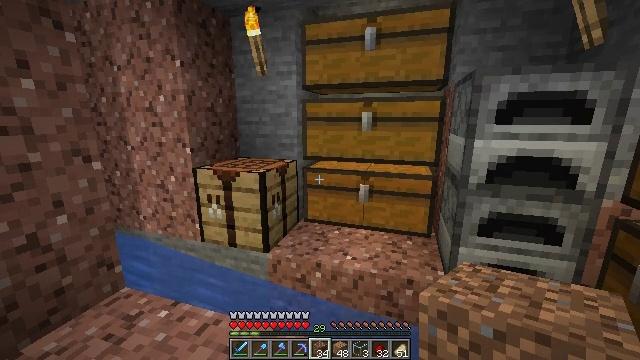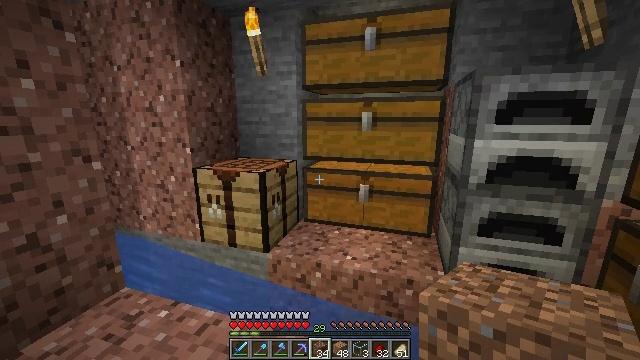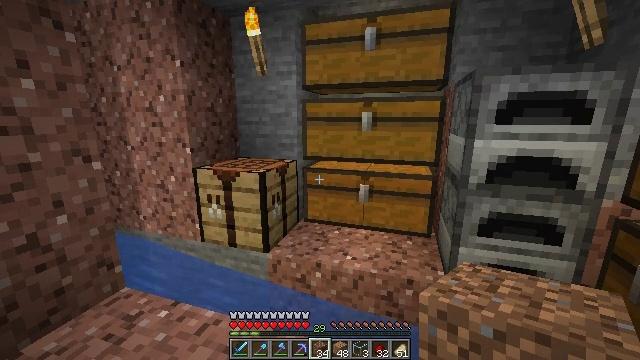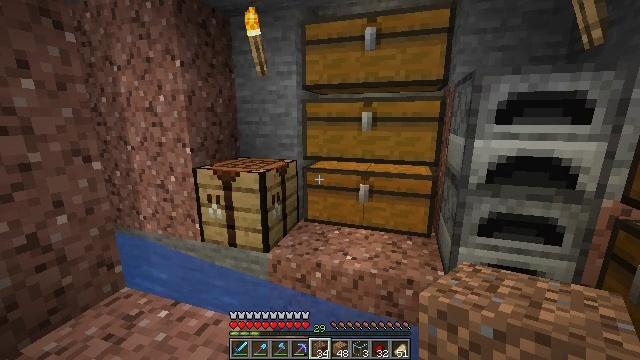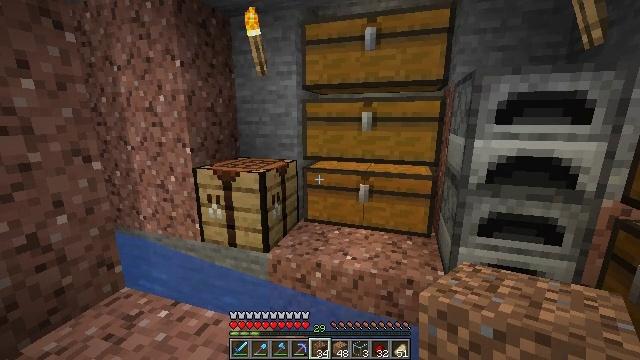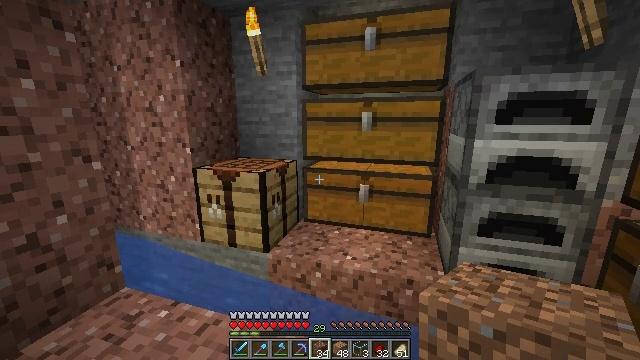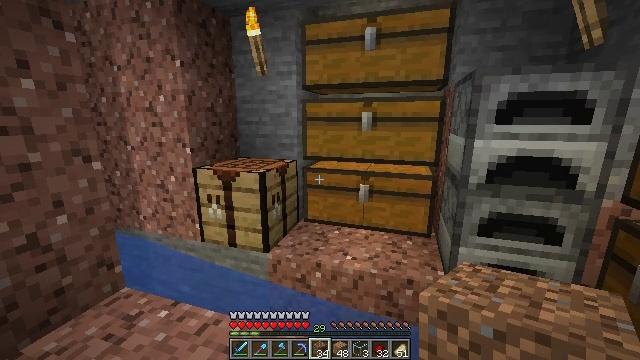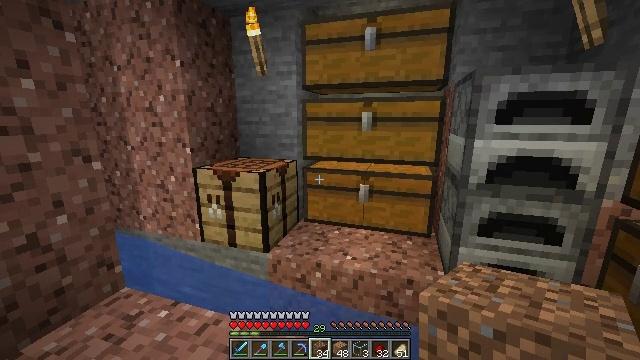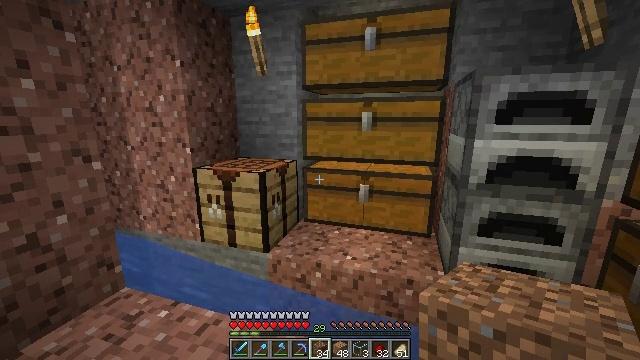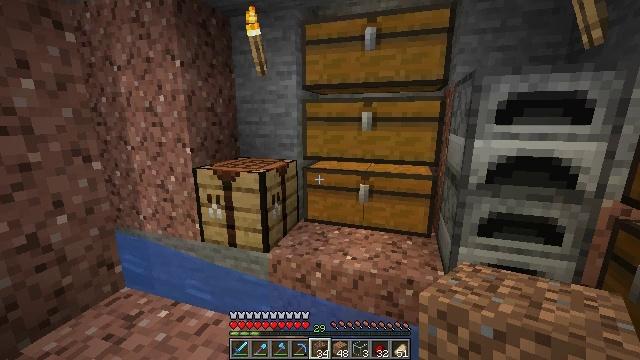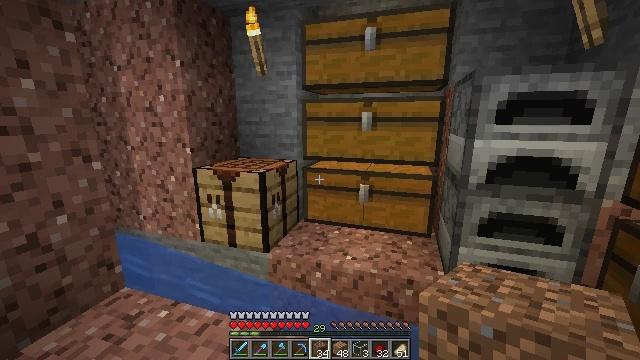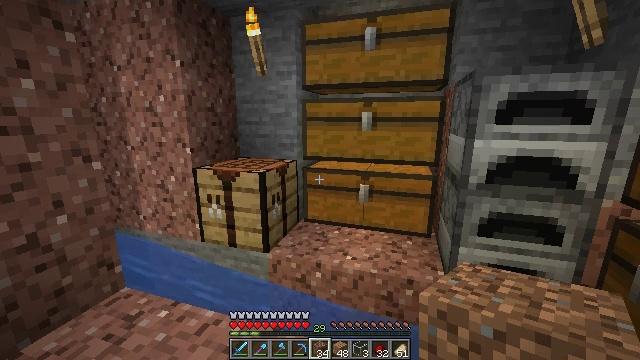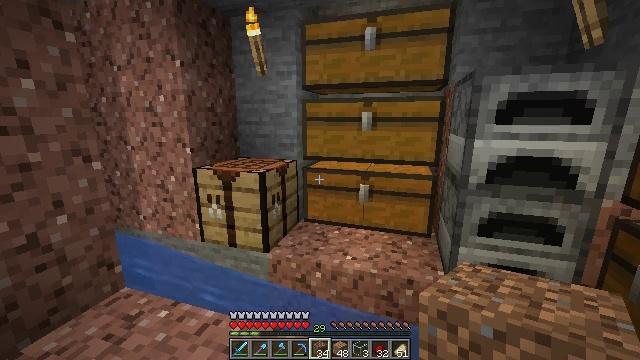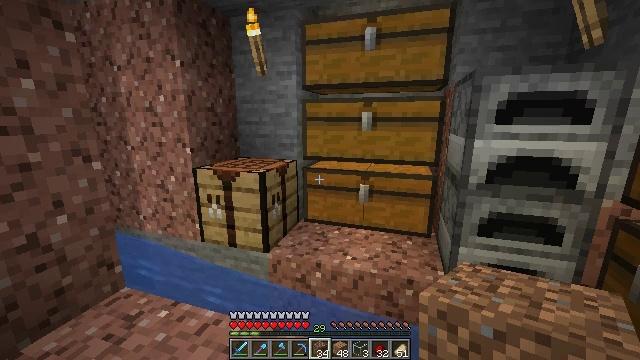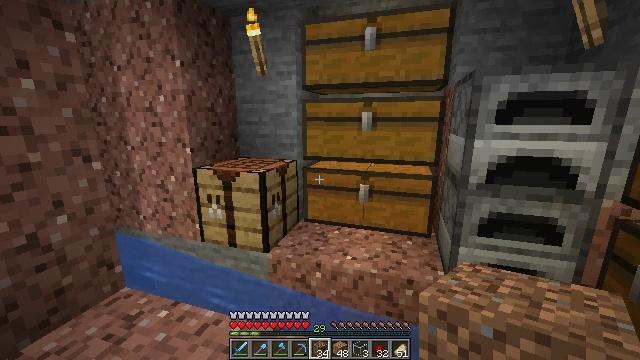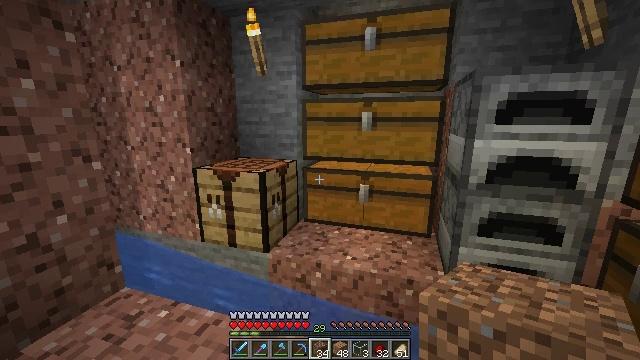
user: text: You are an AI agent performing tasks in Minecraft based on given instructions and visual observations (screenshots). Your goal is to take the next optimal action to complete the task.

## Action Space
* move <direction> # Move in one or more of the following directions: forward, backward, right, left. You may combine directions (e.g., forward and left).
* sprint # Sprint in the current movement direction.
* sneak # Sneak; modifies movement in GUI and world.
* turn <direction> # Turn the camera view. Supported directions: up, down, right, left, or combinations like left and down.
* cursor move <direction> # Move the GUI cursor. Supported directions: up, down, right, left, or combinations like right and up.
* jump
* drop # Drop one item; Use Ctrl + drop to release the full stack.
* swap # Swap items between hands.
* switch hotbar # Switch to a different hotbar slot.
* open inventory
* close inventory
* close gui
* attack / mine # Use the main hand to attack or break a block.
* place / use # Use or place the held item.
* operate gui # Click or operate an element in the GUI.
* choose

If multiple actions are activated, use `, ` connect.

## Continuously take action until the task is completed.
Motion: motion action
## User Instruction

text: Obtain a golden helmet through crafting.
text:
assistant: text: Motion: no_op
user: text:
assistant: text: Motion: no_op
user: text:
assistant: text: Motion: no_op
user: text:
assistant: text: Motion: no_op
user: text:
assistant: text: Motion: no_op
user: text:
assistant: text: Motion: no_op
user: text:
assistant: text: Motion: no_op
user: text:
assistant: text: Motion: no_op
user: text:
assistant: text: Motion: no_op
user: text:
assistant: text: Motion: no_op
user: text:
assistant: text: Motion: no_op
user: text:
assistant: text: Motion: no_op
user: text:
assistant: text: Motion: no_op
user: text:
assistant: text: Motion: no_op
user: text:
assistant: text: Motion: no_op
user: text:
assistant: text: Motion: no_op
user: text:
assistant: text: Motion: no_op
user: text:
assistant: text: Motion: no_op
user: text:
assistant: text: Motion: no_op
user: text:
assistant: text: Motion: no_op
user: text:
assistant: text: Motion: no_op
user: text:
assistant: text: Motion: no_op
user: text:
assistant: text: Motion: no_op
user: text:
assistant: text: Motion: no_op
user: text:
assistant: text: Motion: no_op
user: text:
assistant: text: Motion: no_op
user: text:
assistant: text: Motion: no_op
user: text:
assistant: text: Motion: no_op
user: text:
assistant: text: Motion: no_op
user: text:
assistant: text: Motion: no_op